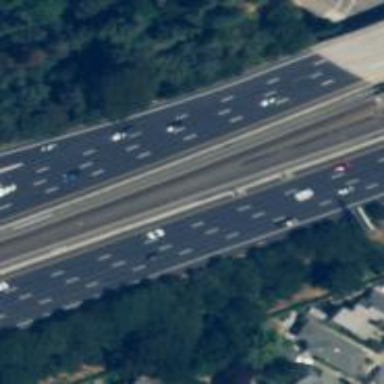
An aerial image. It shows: Motorway.